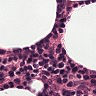
Metastatic tissue present: no